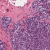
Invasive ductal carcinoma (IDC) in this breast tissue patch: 0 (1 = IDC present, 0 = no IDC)